Question: Special characters such as
# 📂 ✉️
Are being replaced with images in the Android OS. As you can see, this seems to affect native 'TextView's (see screenshot).

My problem is they are also affecting the HTML I am loading through my app via 'WebView'. The main problem is stars of different colors are all showing up as the same gray star. And other than that, you can imagine the visual inconsistency problems that arise.
If you load this page on Chrome for Android, the characters don't load at all. But if you copy the question and paste it into a plain text program such as ColorNote, you will see what I'm experiencing.
Is there a way to get my own 'WebView' or even my entire app to use the font-family, rather than an image?
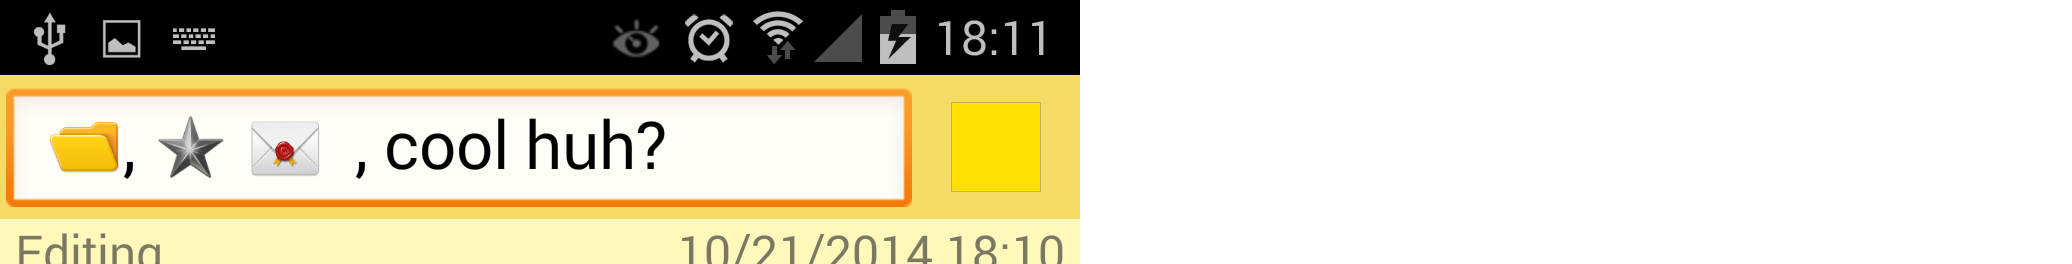
Answer: A wild guess, since I've only heard about this happening on iOS now.
<URL>
<URL>
Unicode has this nifty thing that's called "Variation selectors", which can be used, among others, to select a variant shape of a letter, or to select whether a glyph is to be rendered as a black-and-white standard glyph, or as a colourful picture.
This variants are characters '' to ''. In case of emoji, '' means "render the previous character as a black-and-white glyph", and '' means "try to draw the previous character as a colourful picture".
So in your case, add '' after the character.